Interaction volume radius: 10 \u00c5
Interaction volume height: 25 \u00c5
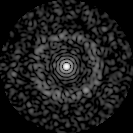
Disorder parameter: 0.8503